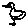
Label: bird